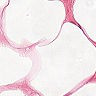
Metastatic tissue present: no